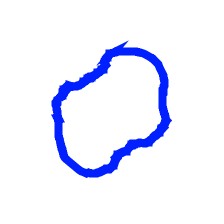
Shape: circle